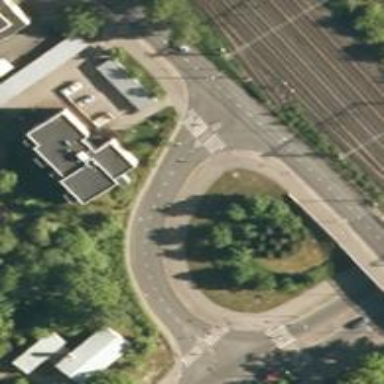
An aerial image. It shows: Tertiary_link road with asphalt surface.